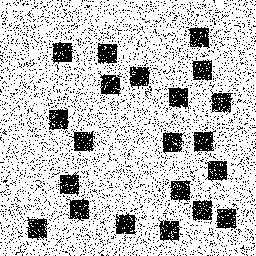
Squares: 21
Triangles: 0
Stars: 0
Total shapes: 21